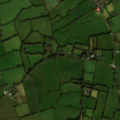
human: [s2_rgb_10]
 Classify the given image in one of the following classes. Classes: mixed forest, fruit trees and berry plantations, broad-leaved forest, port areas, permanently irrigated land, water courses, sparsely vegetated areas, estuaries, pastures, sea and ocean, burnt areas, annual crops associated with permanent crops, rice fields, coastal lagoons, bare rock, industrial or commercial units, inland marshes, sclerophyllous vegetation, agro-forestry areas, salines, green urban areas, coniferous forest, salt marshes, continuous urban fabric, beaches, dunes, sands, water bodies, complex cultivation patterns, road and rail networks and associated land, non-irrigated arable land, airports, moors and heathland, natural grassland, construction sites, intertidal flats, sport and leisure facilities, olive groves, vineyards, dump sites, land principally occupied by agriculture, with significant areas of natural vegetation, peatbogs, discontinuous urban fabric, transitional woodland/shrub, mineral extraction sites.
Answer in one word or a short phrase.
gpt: pastures